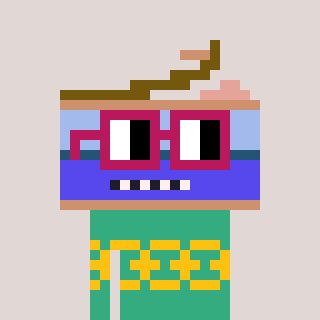
a pixel art character with square dark red glasses, a canned ham-shaped head and a teal-colored body on a warm background